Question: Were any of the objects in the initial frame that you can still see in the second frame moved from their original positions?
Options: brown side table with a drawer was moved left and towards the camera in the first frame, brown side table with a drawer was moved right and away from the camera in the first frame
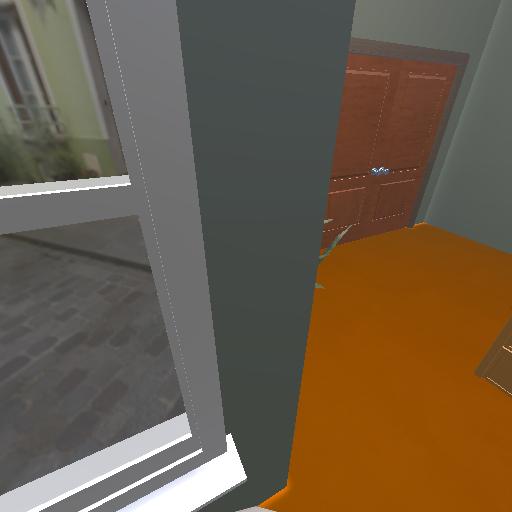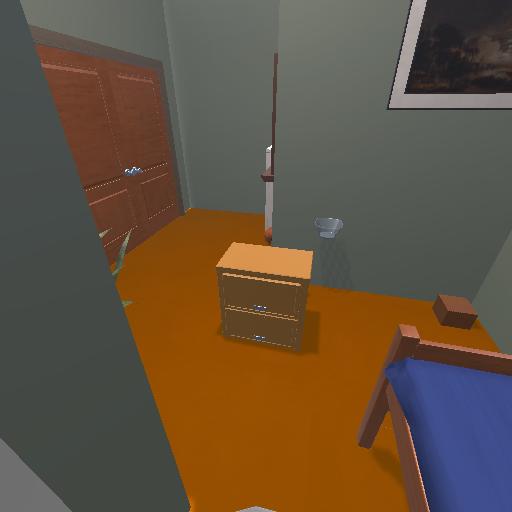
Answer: brown side table with a drawer was moved left and towards the camera in the first frame